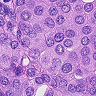
Metastatic tissue present: yes